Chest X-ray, PA view. Patient: 23 years old, sex F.
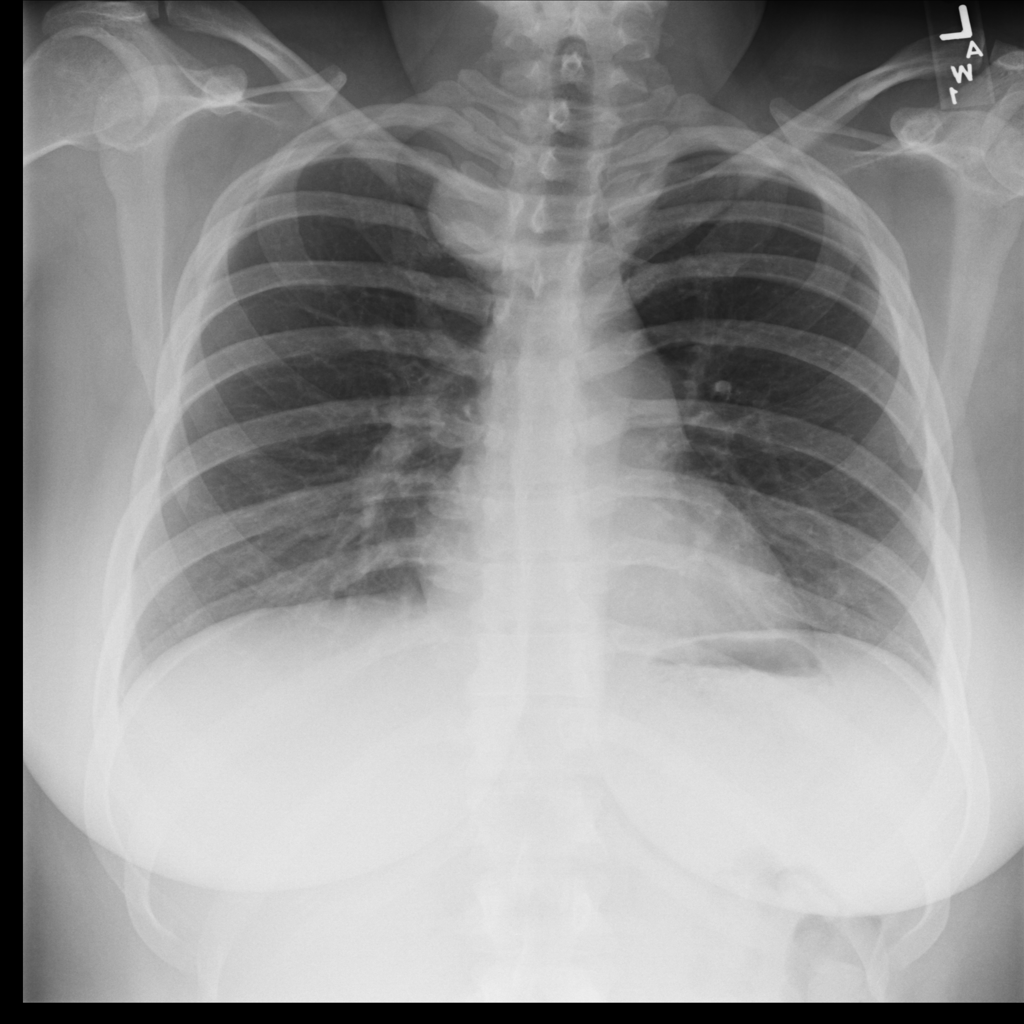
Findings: No Finding